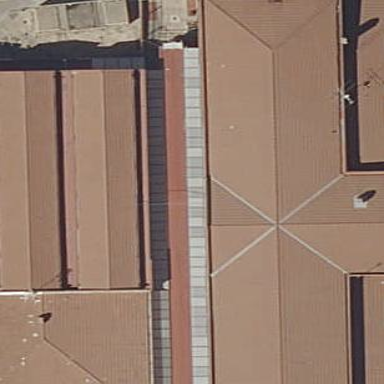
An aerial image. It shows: School.